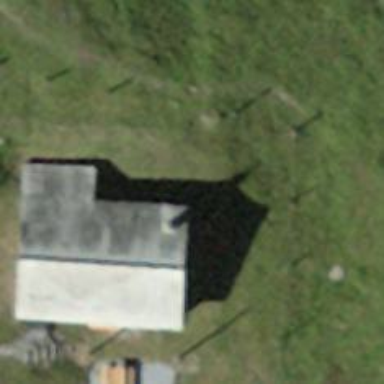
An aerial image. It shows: Isolated dwelling in remote location.